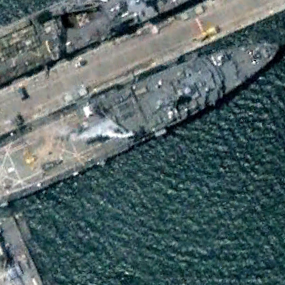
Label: combat